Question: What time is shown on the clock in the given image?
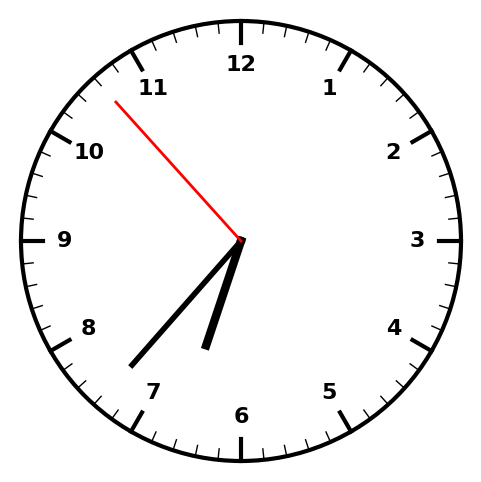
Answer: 06:36:53